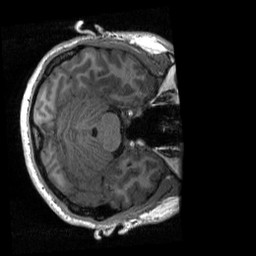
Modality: T1w
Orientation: axial
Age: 23
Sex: male
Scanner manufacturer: siemens
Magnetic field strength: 3 T
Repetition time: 2.3 s
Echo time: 0.00298 s